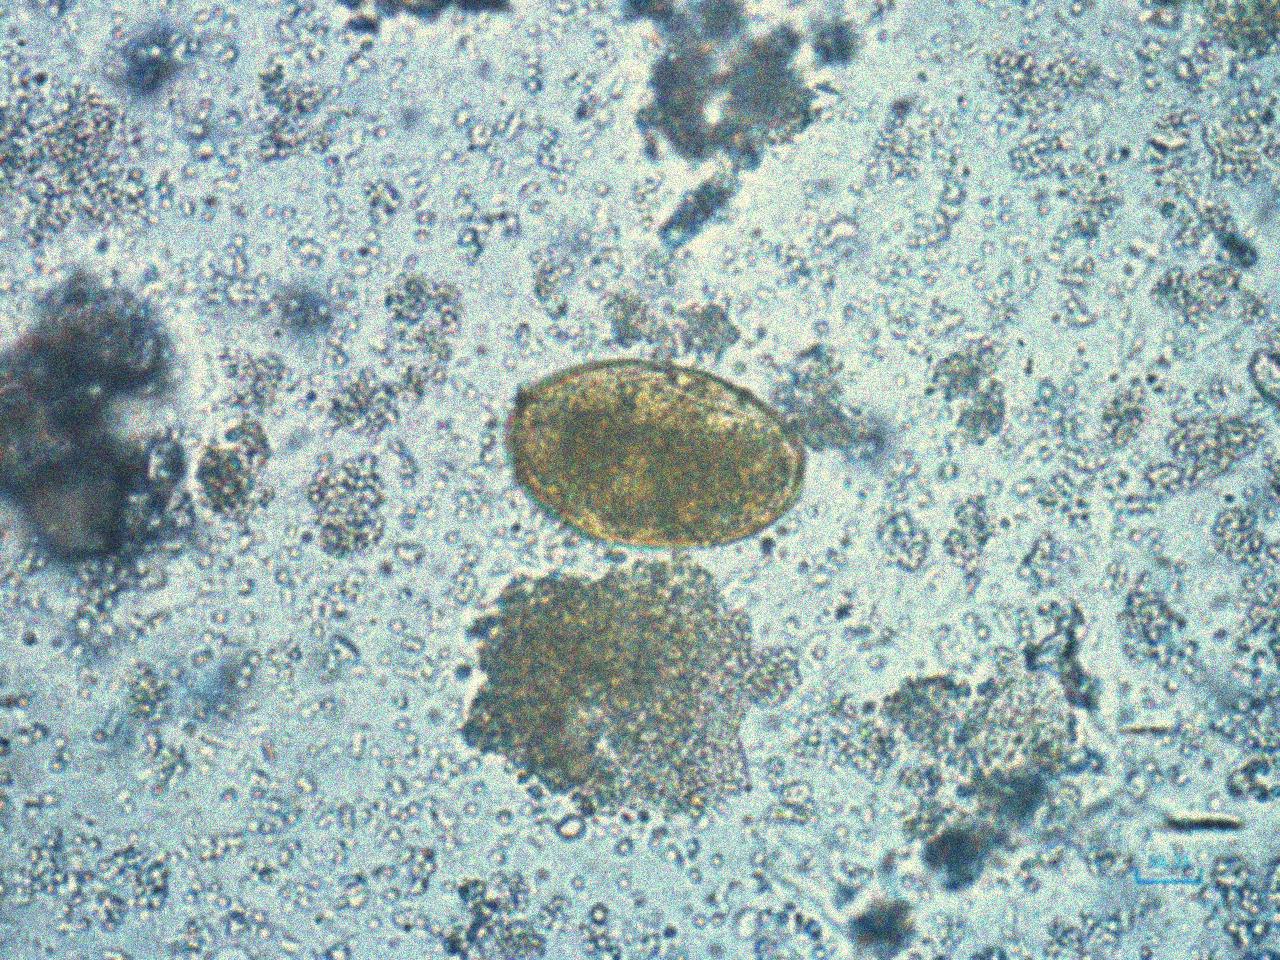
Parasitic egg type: Paragonimus spp